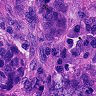
Metastatic tissue present: yes